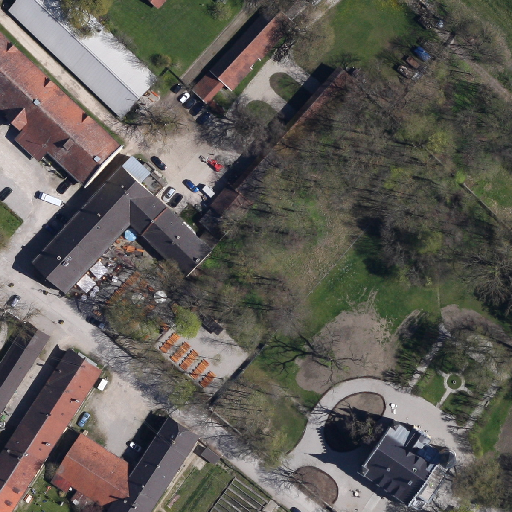
Referring expression: building along the road